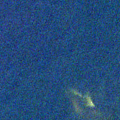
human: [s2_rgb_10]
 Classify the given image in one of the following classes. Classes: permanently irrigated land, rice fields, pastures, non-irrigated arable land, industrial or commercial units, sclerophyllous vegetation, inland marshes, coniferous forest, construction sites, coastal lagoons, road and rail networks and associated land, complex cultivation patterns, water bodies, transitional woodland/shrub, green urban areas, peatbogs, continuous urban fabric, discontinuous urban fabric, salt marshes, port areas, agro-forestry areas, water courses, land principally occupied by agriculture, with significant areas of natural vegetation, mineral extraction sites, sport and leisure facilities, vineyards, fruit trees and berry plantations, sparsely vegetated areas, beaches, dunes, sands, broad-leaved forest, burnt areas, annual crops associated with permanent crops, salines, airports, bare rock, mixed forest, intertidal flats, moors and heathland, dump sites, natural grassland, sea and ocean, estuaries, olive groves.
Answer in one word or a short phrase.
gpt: sea and ocean